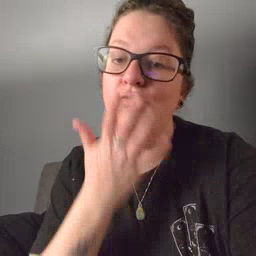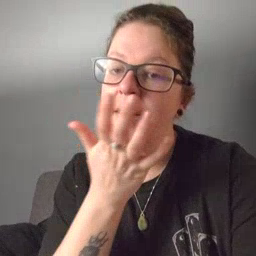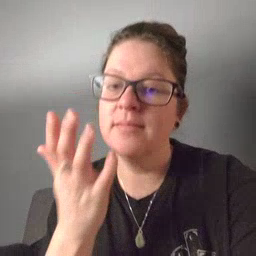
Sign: grass